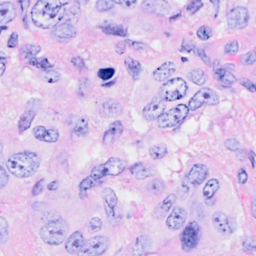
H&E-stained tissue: Breast